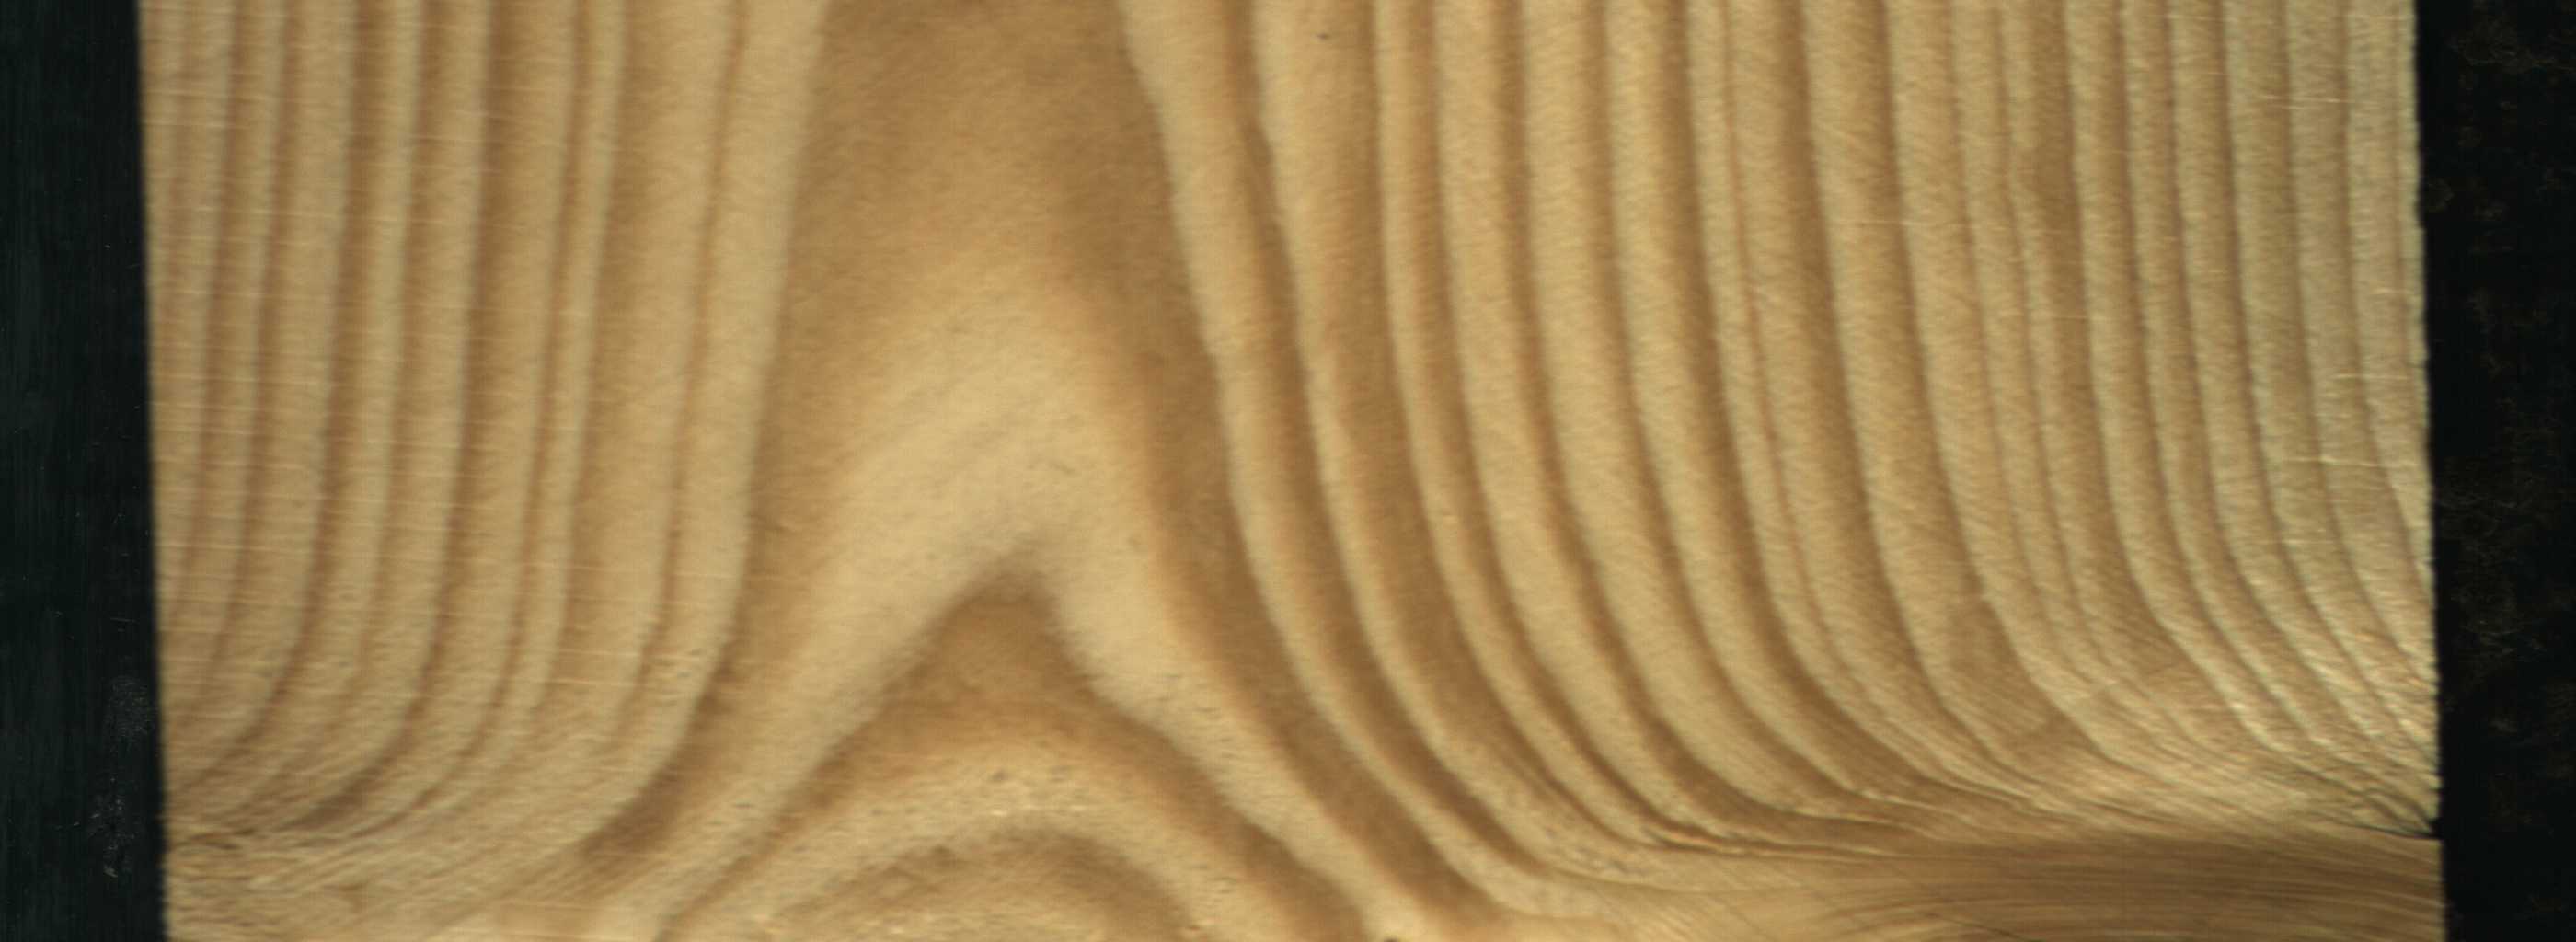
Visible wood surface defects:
Live_Knot